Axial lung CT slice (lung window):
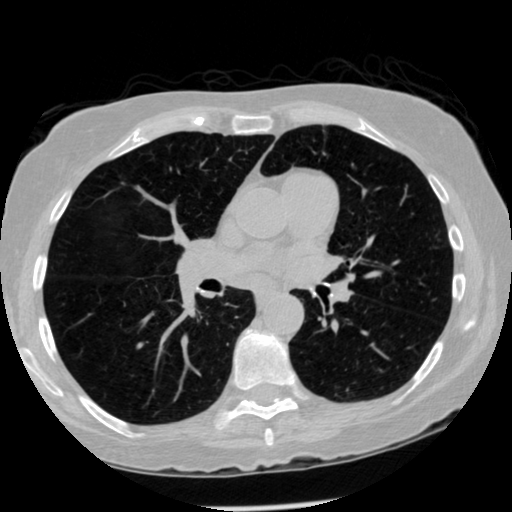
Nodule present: no